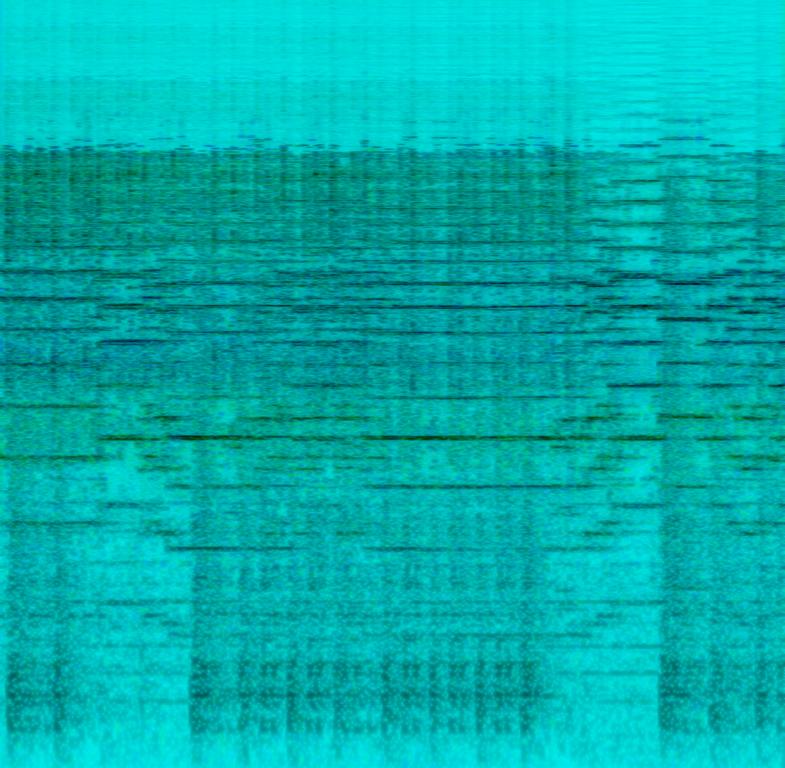
This Scottish folk song features bagpipes playing the main melody. This is accompanied by an accordion playing the same melody in harmony. A Scottish tenor drum plays a marching beat. A bass drum plays strokes on the count. A tambourine plays a beat in the background. This song can be played in a Scottish folk programme.